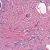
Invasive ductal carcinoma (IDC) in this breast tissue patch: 0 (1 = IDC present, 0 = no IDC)